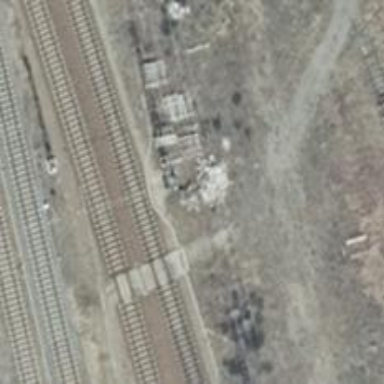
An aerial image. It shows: Abandoned railway.